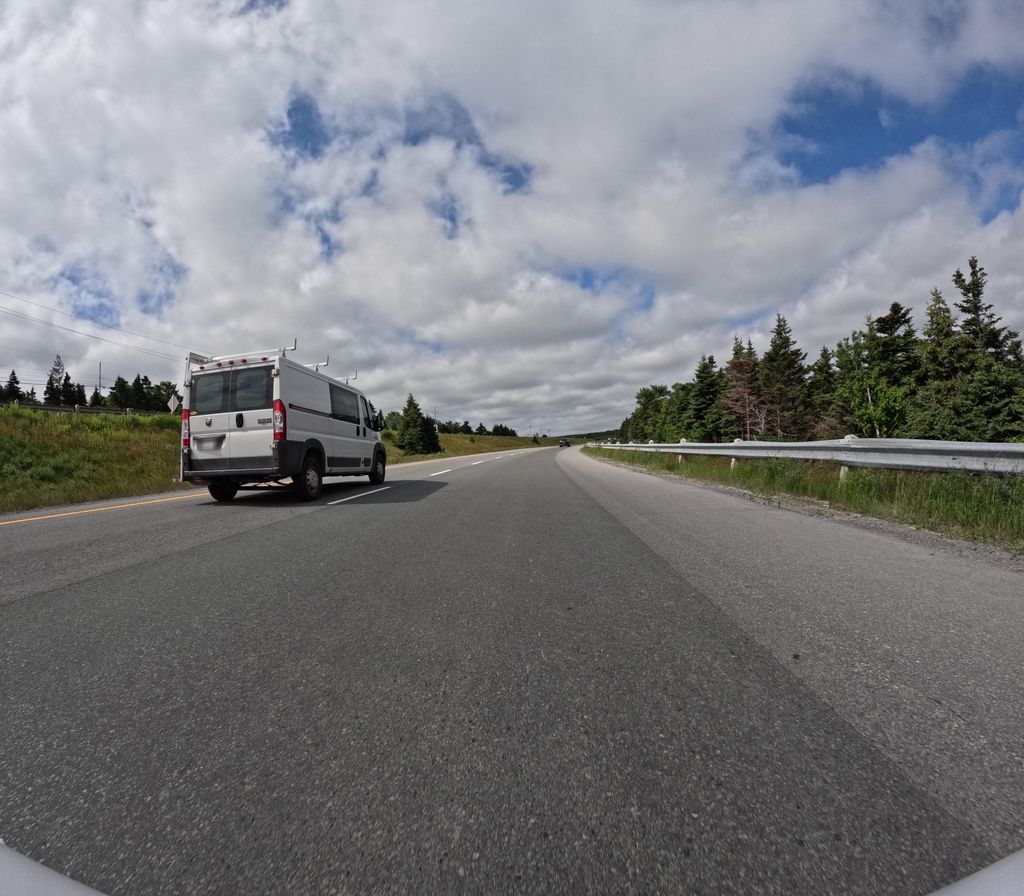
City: st_johns